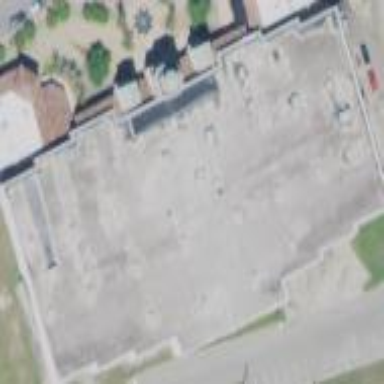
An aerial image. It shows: Cinema building.